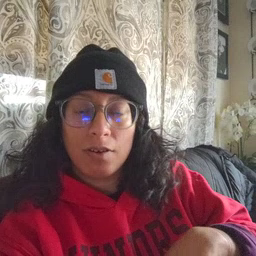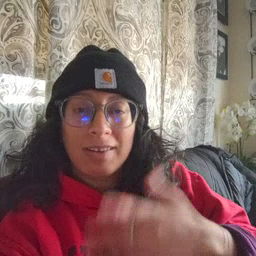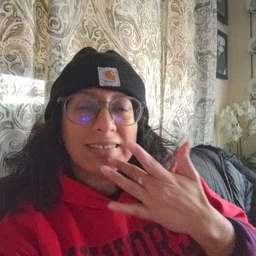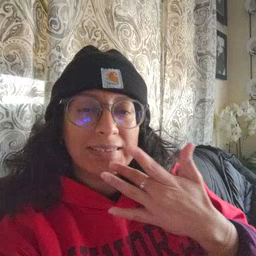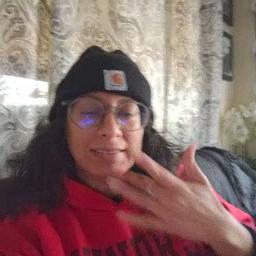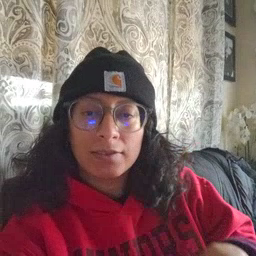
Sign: taste